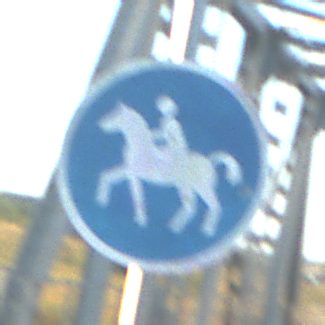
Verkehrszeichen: Reitweg
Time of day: SunriseSunset
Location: Outdoor (RoadRail)
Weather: Clear
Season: NotSpecified
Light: Natural